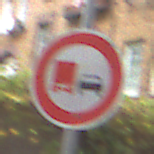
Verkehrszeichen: UeberholverbotKraftfahrzeuge
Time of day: MorningAfternoon
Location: Outdoor (Urban)
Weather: Overcast
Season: NotSpecified
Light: Natural